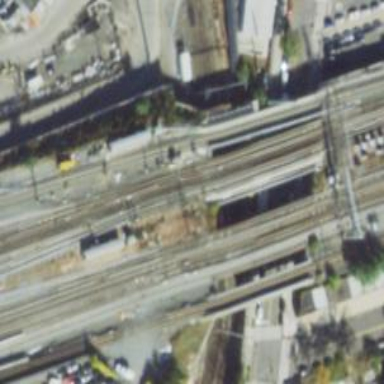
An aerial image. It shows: Electrified railway line.